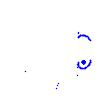
Particle: electron